Question:
How can i access 2.html from 1.html? When i click on a link given in 1.html.
and both the directories are in same directory.
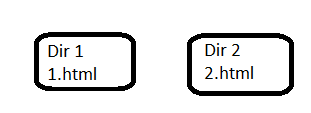
Answer: Something like this should work (place in 1.html):
'''
<a href="../dir2/2.html">Click me</a>
'''